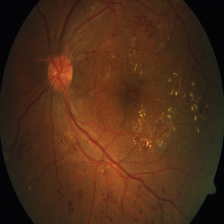
Diabetic retinopathy grade: Severe